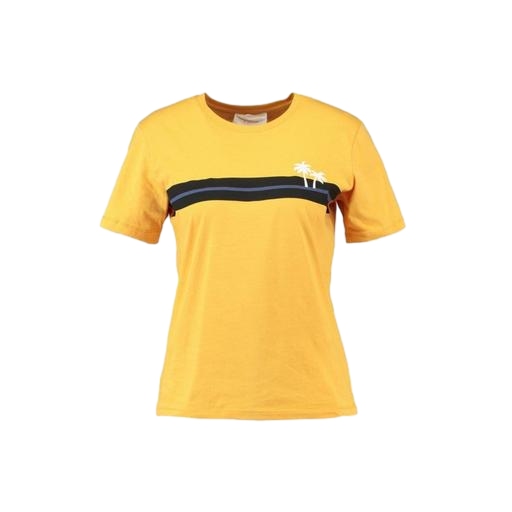
yellow iconic women's round neck t-shirt, yellow graphic tee, yellow jersey tee, white background